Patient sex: F
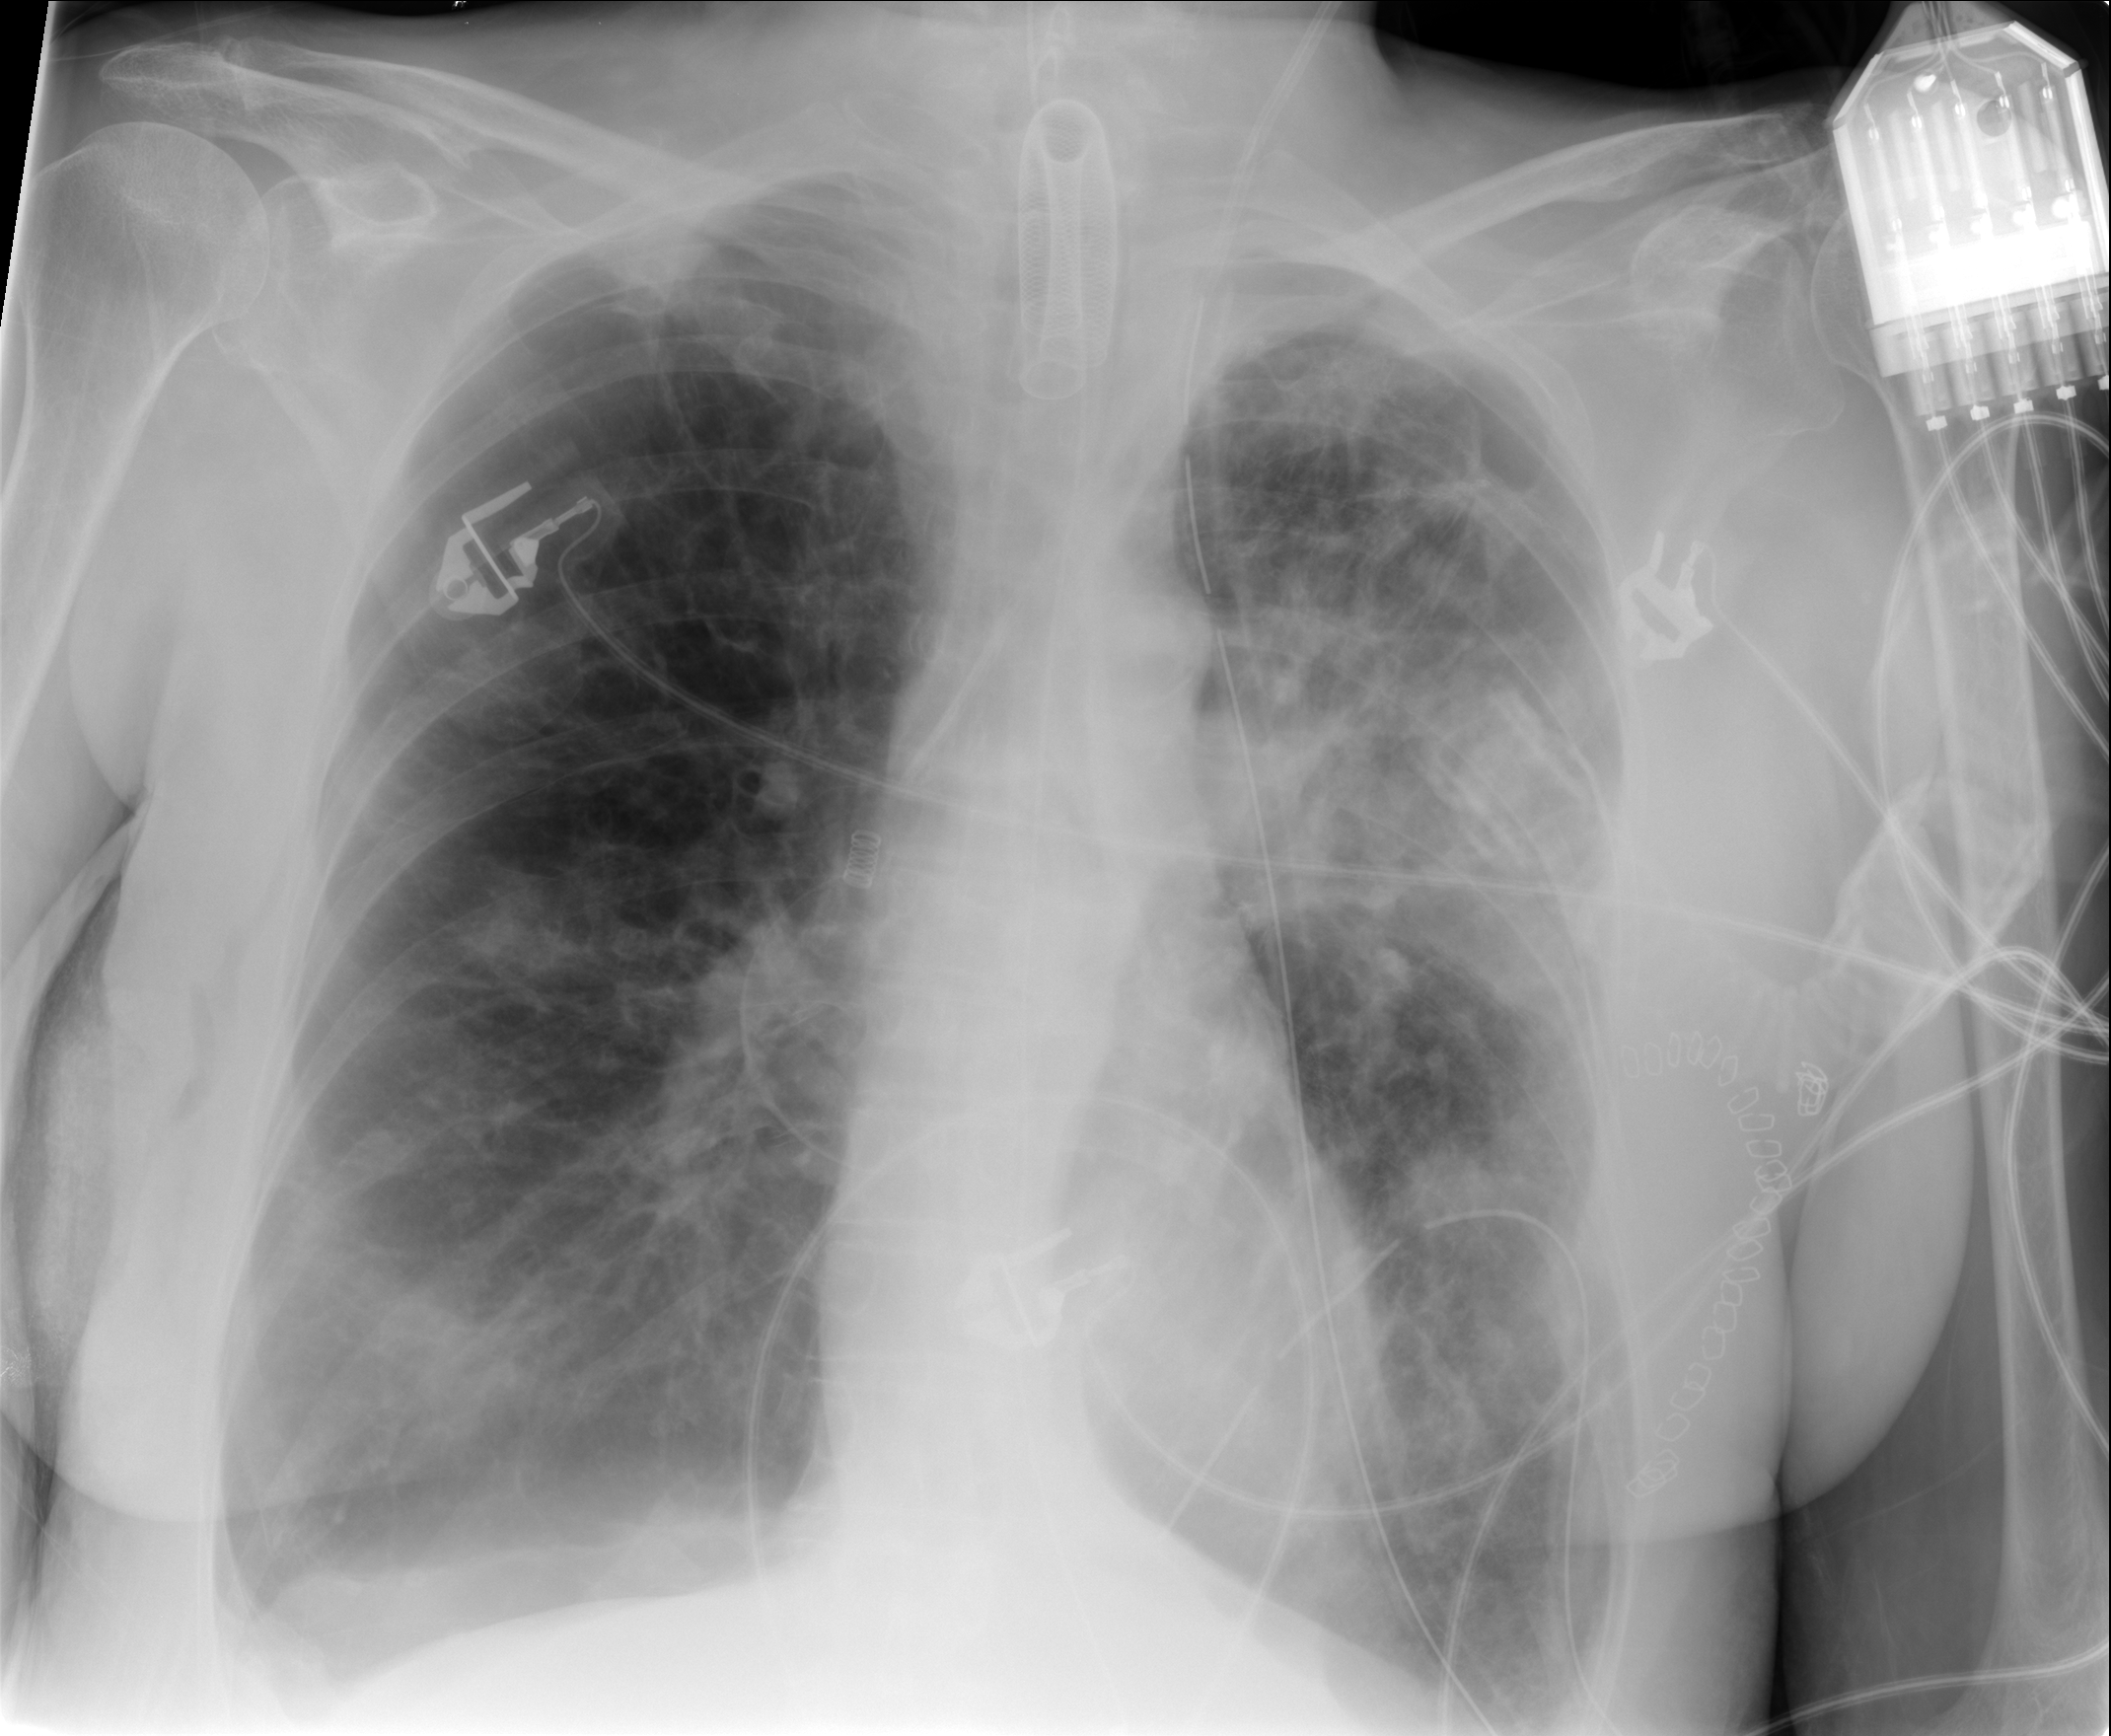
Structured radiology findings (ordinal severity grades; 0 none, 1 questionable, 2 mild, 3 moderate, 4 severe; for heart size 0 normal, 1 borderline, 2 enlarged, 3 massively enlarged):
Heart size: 0
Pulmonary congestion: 2
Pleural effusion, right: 0
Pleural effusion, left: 0
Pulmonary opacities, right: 2
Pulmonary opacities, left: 3
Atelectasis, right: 2
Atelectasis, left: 3